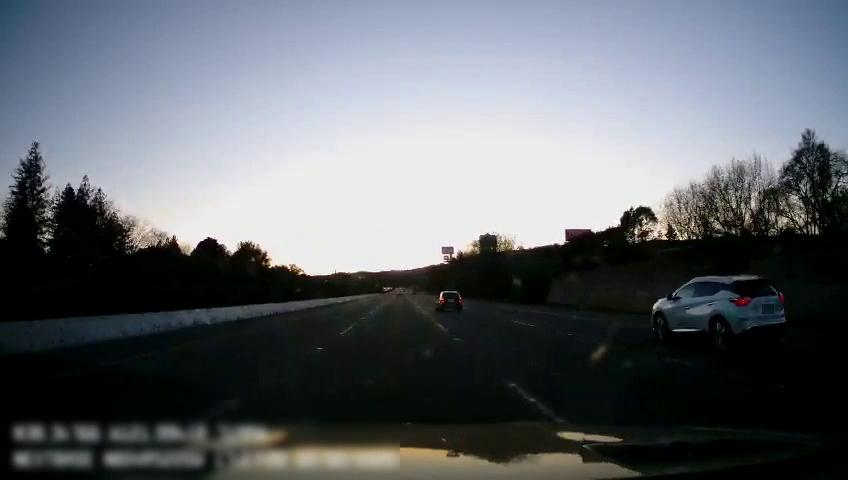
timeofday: Day
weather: Cloudy
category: Drivable Space
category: Vehicles | SUV
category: Vehicles | Car
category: Lanes | Current Lane
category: Lanes | Current Lane
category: Lanes | Alternate Lane
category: Lanes | Alternate Lane